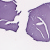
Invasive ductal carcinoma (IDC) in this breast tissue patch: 0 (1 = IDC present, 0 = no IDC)